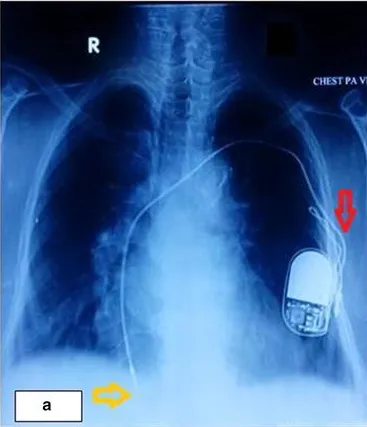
Chest X-ray demonstrating evidence of Twiddler's syndrome. A; Chest X-ray posterior-anterior view showing coiling of the proximal part of ventricular lead and rotated pulse generator with its head pointing downwards (red arrow) and displaced tip of the right ventricular lead (orange arrow).
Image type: radiology (x_ray)